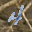
Label: 4